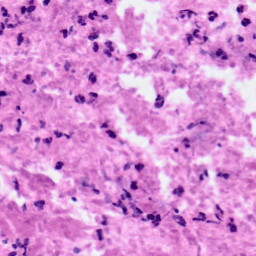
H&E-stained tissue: Pancreatic